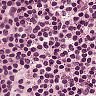
Metastatic tissue present: no